Question: Grid view show in Two part of this in asp.net
I have create one Gridview to show Department name and there no of member but I want to split this gridview and split into two part of gridview with same columns name also.
please give me idea to solve this issue.
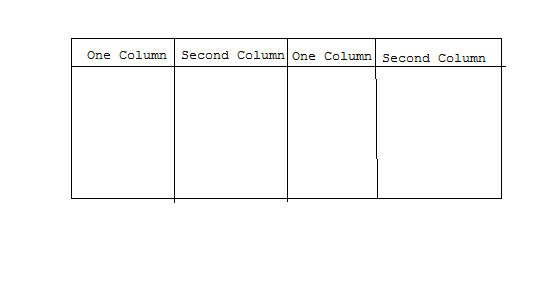
Answer: Select the records using connection ('sqlCn').
Create a temporary datatable ('dtTemp')
Fill it using data adapter ('sqlDA')
Create a new datatable ('dt')
Add columns ('colA1', 'colB1', 'colA2', 'colB2')
In a loop, create a datarow ('dr') and fill its cells with 'dtTemp''s data, then add 'dr' to 'dt'.
Bind it with datagridview ('DataGridView1').
'''
SqlConnection sqlCn = new SqlConnection( ConfigurationManager.ConnectionStrings[ "myConStr" ].ConnectionString );
SqlDataAdapter sqlDA = new SqlDataAdapter( "SELECT col1, col2 FROM Table1", sqlCn );
DataTable dtTemp = new DataTable();
DataTable dt = new DataTable();
sqlDA.Fill( dtTemp );
//Create columns for dt
dt.Columns.Add( "colA1", typeof( String ) );
dt.Columns.Add( "colA2", typeof( String ) );
dt.Columns.Add( "colB1", typeof( String ) );
dt.Columns.Add( "colB2", typeof( String ) );
for ( int i = 0; i < dtTemp.Rows.Count; i++ )
{
DataRow dr = dt.NewRow();//create a new datarow for dt
dr["colA1"] = dtTemp.Rows[i]["col1"];
dr["colA2"] = dtTemp.Rows[i]["col2"];
i++; //move to next line
dr["colB1"] = dtTemp.Rows[i]["col1"];
dr["colB2"] = dtTemp.Rows[i]["col2"];
dt.Rows.Add( dr );
}
//Show the grid
GridView1.DataSource = dt;
GridView1.DataBind();
'''